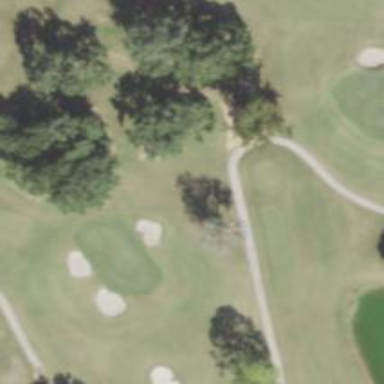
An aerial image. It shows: Path for golf carts.